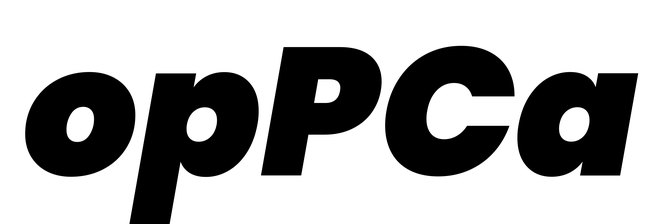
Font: Poppins-BlackItalic